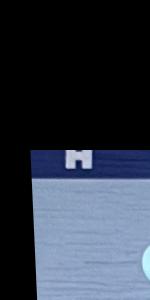
Label: Empty